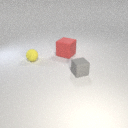
small yellow rubber sphere behind small gray rubber cube